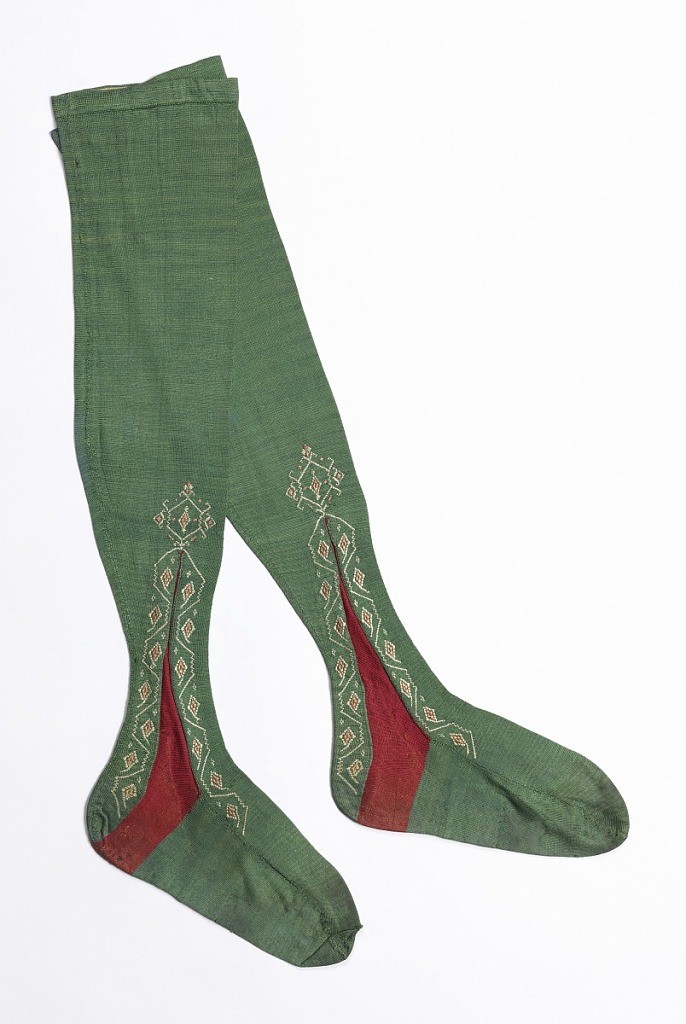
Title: Pair of stockings
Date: early 19th century
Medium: silk Technique: knitted and embroidered Label: knitted silk, embroidered with silk
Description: Pair of green knitted silk stockings with a red insertion at the ankle surrounded by embroidered decoration in pink and white.